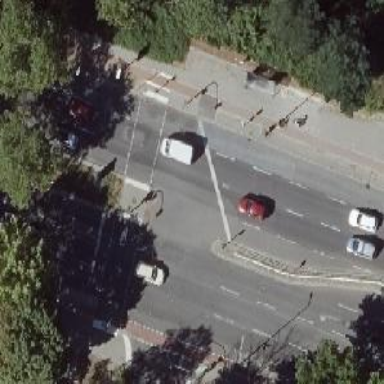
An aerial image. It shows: Crossing with traffic signals.